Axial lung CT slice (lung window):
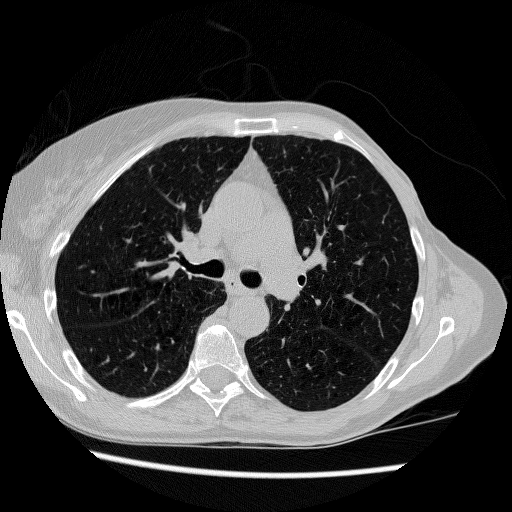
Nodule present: no